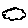
Label: cloud